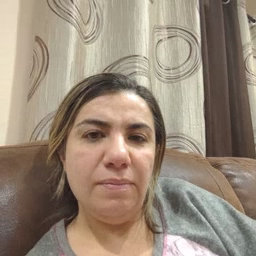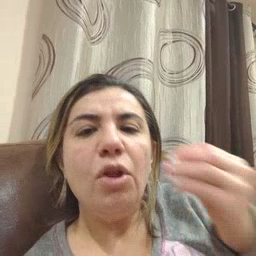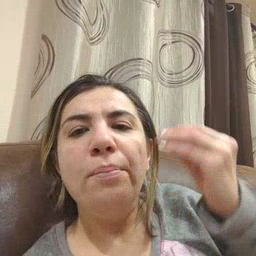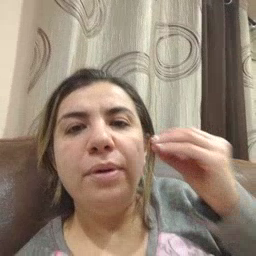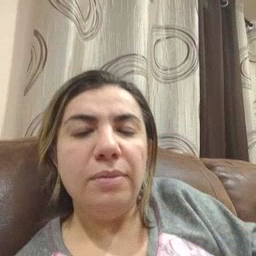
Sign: home